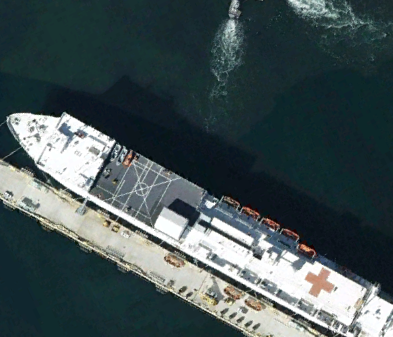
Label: Medical_ship